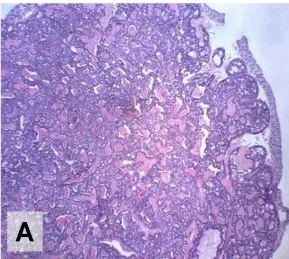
Composite figure of carcinoid tumor of urinary bladder. A) a glandular arrangement of tumor cells is evident.
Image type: pathology (h&e)